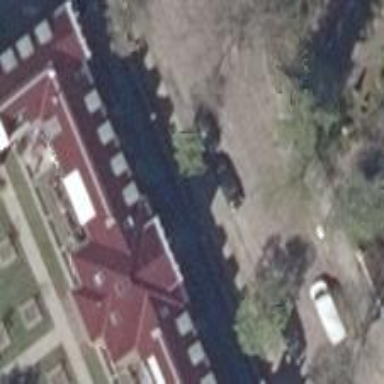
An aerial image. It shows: Historic building with hipped roof shape.